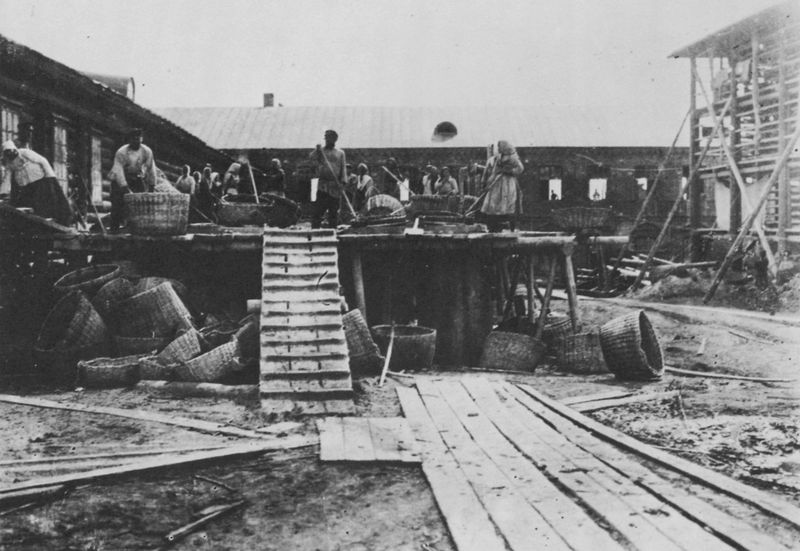
Titel: Arbeitsvorgänge bei der Behandlung von Leder und Filz
Künstler: Russischer Photograph
Schlagwörter: dunkel, frauen, menschen, frau, hell, holz, männer, stützen, dach, gebäude, erde, boden, röcke, körbe, lehm, russland, schürzen, dächer, hof, arbeiter, balken, bohlen, stufen, bretter, foto, fotografie, innenhof, schlamm, photo, fässer, rampe, behälter, bau, russisch, küfer, baustelle, rohbau, hausbau, köhler, gerüste, ausladen, holzstäbe